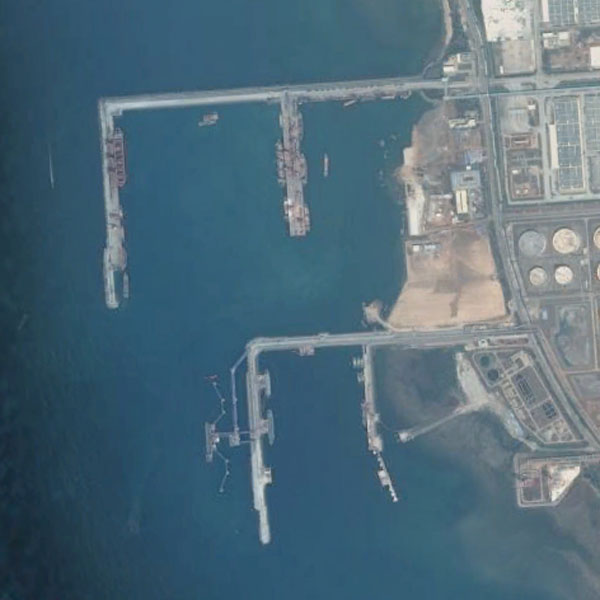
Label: Port